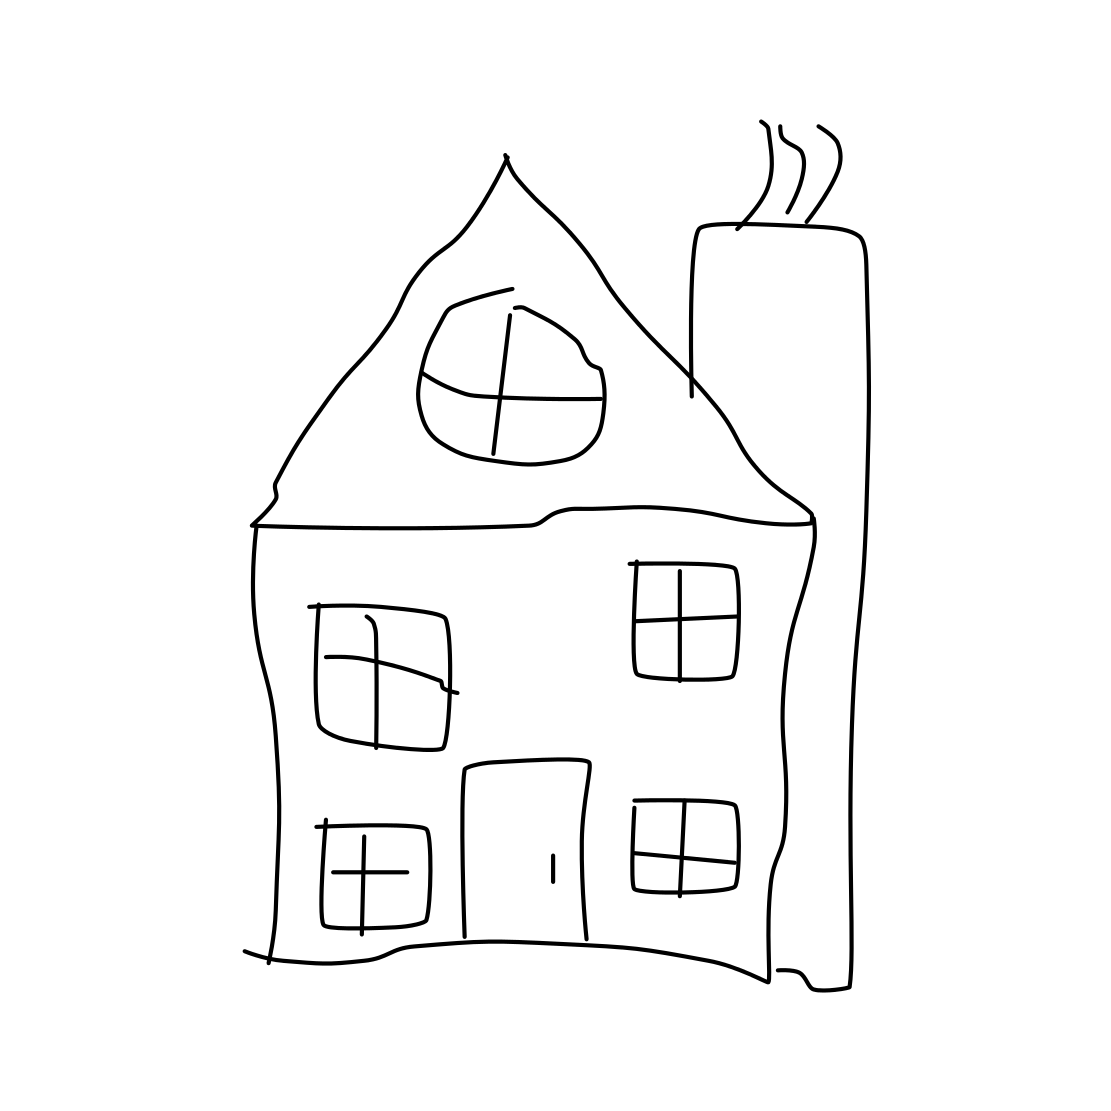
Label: house